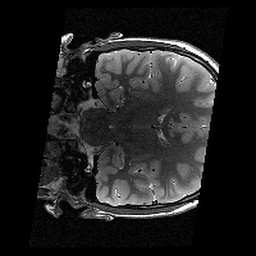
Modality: T2w
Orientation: coronal
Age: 13
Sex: male
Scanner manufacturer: siemens
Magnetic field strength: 3 T
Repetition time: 9.23 s
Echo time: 0.067 s